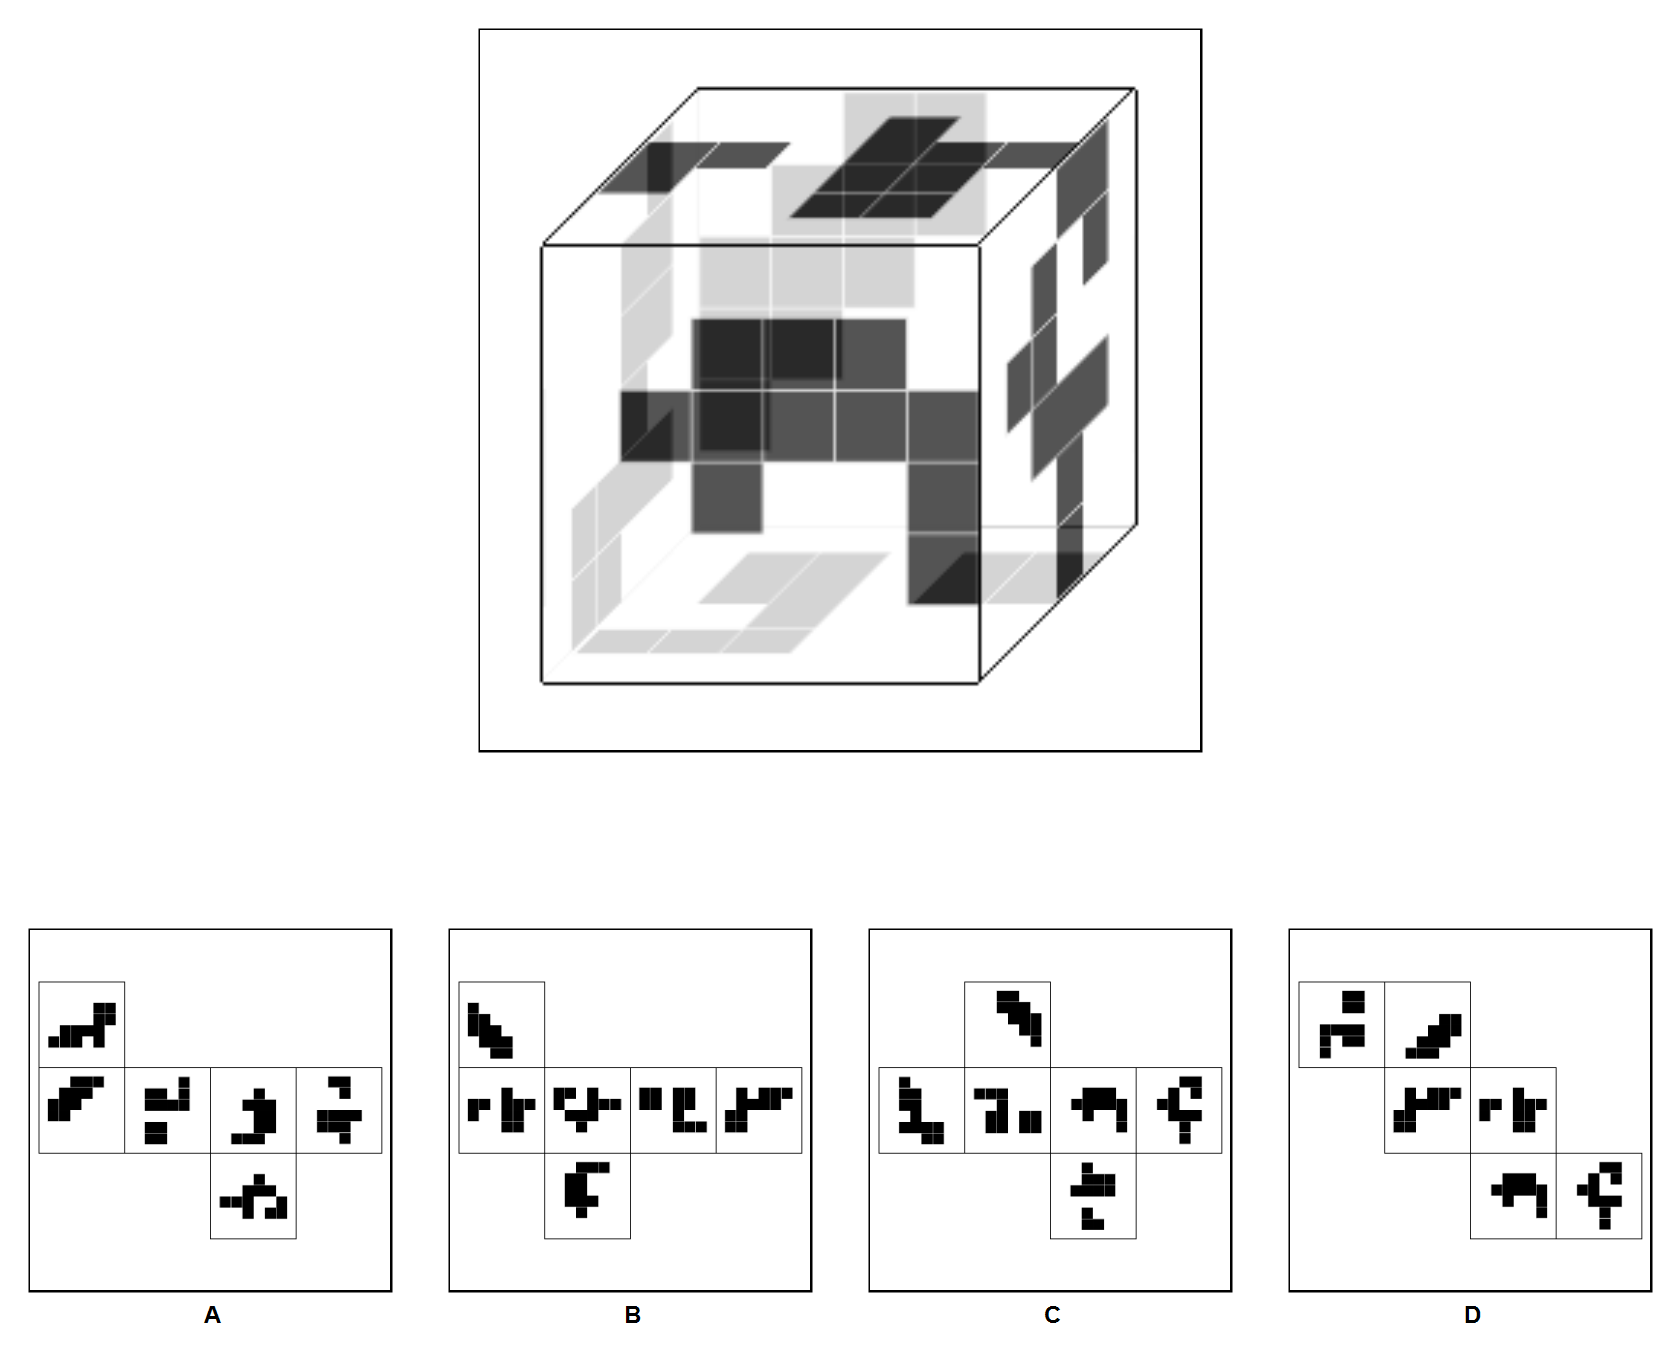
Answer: C